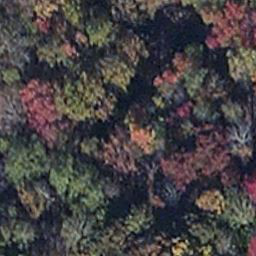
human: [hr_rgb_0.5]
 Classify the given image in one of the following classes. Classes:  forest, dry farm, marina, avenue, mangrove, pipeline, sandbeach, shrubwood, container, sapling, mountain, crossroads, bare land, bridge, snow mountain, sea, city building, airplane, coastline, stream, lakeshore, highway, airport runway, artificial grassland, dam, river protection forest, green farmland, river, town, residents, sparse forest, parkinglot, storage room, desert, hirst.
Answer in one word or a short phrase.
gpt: mangrove